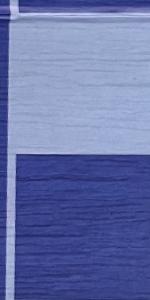
Label: Empty